Question: Using the latest version of fullcalendar, however can't find how to display european date and time. Currently it show american month/date, I would like to show date/month.
If anyone faced this issue let me know how to fix it.

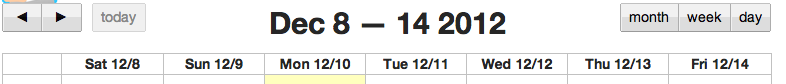
Answer: You specify this in the <URL>, like so:
'''
columnFormat: {
month: 'ddd', // Mon
week: 'ddd d/M', // Mon 31/12
day: 'dddd d/M' // Monday 31/12
}
'''